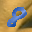
Label: 8